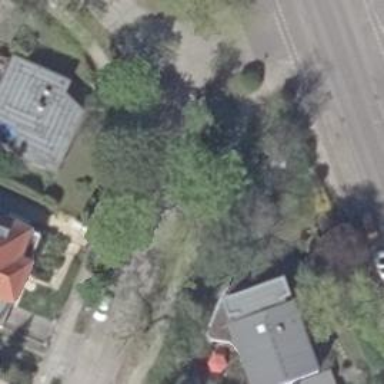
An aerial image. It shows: Avenue lined with deciduous broadleaved trees.